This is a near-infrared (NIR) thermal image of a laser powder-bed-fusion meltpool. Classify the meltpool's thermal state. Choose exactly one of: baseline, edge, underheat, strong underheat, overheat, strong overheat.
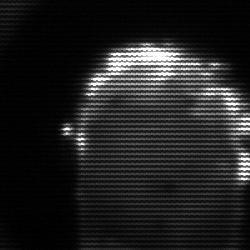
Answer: baseline